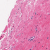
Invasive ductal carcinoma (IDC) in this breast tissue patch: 0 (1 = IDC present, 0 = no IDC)